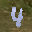
Label: 4